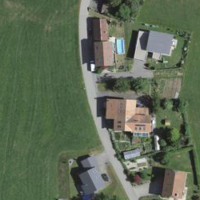
EUNIS habitat code: 25
Species observed at this site:
Salvia pratensis